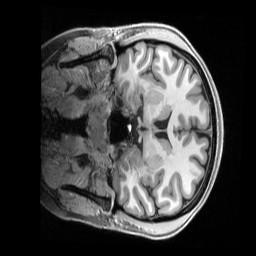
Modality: T1w
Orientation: coronal
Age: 24
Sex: female
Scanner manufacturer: siemens
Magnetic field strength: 3 T
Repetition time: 2.5 s
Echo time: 0.00296 s